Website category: university
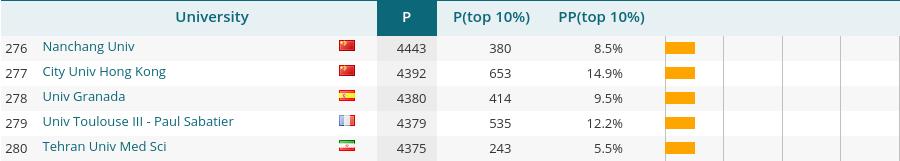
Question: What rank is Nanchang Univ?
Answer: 276

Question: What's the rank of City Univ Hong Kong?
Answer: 277

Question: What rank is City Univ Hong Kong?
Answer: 277

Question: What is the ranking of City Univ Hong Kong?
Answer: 277

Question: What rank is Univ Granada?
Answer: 278

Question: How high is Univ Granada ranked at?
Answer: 278

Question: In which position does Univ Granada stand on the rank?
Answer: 278

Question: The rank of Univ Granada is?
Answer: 278

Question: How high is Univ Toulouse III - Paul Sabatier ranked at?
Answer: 279

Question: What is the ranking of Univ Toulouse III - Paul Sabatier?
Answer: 279

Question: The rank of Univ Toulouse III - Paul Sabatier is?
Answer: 279

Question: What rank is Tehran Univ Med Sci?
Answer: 280

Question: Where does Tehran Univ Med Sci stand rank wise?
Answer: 280

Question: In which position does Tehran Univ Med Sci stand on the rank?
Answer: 280

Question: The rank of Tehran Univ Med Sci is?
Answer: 280

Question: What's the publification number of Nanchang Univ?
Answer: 4443

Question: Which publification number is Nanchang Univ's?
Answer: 4443

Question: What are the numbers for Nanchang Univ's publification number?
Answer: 4443

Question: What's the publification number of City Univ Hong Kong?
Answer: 4392

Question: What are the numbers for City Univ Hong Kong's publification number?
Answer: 4392

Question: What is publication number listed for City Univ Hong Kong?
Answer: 4392

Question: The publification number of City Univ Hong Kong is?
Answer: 4392

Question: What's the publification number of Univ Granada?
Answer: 4380

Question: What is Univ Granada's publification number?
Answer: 4380

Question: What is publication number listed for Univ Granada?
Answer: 4380

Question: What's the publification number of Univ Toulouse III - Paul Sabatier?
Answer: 4379

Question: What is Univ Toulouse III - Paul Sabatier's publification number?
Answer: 4379

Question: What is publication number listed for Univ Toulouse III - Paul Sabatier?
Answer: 4379

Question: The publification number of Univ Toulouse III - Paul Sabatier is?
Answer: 4379

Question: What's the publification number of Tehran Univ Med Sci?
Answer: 4375

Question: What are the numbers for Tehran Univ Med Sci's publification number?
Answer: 4375

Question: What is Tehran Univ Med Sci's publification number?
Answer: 4375

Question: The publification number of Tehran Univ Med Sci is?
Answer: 4375

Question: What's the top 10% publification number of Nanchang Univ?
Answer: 380

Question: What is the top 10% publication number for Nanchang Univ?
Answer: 380

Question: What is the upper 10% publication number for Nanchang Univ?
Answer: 380

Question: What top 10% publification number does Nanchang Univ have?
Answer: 380

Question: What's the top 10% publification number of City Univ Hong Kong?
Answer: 653

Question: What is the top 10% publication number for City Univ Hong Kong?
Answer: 653

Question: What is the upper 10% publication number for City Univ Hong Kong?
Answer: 653

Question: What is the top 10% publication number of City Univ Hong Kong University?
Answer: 653

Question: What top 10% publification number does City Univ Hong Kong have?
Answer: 653

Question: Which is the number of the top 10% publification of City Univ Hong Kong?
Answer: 653

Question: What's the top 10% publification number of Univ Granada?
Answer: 414

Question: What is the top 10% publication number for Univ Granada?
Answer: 414

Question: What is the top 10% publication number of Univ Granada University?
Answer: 414

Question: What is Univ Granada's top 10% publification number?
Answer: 414

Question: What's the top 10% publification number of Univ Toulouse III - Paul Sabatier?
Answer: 535

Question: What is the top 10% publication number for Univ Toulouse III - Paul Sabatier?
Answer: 535

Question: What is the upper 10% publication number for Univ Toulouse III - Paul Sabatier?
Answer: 535

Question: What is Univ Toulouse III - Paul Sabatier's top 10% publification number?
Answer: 535

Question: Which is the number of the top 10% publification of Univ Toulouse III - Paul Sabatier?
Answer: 535

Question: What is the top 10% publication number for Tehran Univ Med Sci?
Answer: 243

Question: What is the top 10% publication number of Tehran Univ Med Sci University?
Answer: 243

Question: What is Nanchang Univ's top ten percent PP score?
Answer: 8.5%

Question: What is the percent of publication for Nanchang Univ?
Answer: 8.5%

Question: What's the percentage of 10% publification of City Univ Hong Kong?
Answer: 14.9%

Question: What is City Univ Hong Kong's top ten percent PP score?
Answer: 14.9%

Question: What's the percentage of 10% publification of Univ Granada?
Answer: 9.5%

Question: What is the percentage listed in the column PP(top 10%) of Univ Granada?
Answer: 9.5%

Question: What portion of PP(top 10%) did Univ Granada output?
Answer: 9.5%

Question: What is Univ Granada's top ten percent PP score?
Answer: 9.5%

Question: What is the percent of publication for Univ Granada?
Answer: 9.5%

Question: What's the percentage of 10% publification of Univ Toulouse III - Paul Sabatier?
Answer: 12.2%